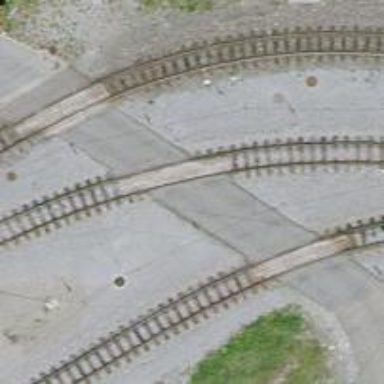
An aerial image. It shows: Level crossing along the railway.